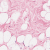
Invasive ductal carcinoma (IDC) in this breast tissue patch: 0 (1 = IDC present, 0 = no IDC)